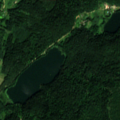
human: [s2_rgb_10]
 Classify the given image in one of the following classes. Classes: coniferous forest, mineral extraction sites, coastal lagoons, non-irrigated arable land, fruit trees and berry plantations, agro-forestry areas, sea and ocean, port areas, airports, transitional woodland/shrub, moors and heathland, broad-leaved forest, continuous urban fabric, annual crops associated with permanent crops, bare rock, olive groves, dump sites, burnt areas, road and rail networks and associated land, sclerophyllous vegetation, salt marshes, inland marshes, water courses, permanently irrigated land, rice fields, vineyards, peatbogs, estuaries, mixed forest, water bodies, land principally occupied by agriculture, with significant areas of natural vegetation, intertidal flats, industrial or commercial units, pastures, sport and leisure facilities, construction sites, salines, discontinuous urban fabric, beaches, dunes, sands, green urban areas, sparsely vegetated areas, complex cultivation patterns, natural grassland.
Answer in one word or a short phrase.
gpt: land principally occupied by agriculture, with significant areas of natural vegetation, coniferous forest, mixed forest, transitional woodland/shrub